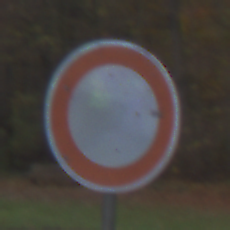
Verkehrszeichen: VerbotFahrzeugeAllerArt
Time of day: SunriseSunset
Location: Outdoor (Nature)
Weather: PartlyCloudy
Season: Autumn
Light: Natural